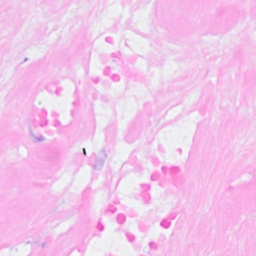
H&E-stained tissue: Breast